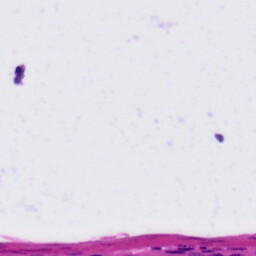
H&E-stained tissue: Tonsil